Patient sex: M
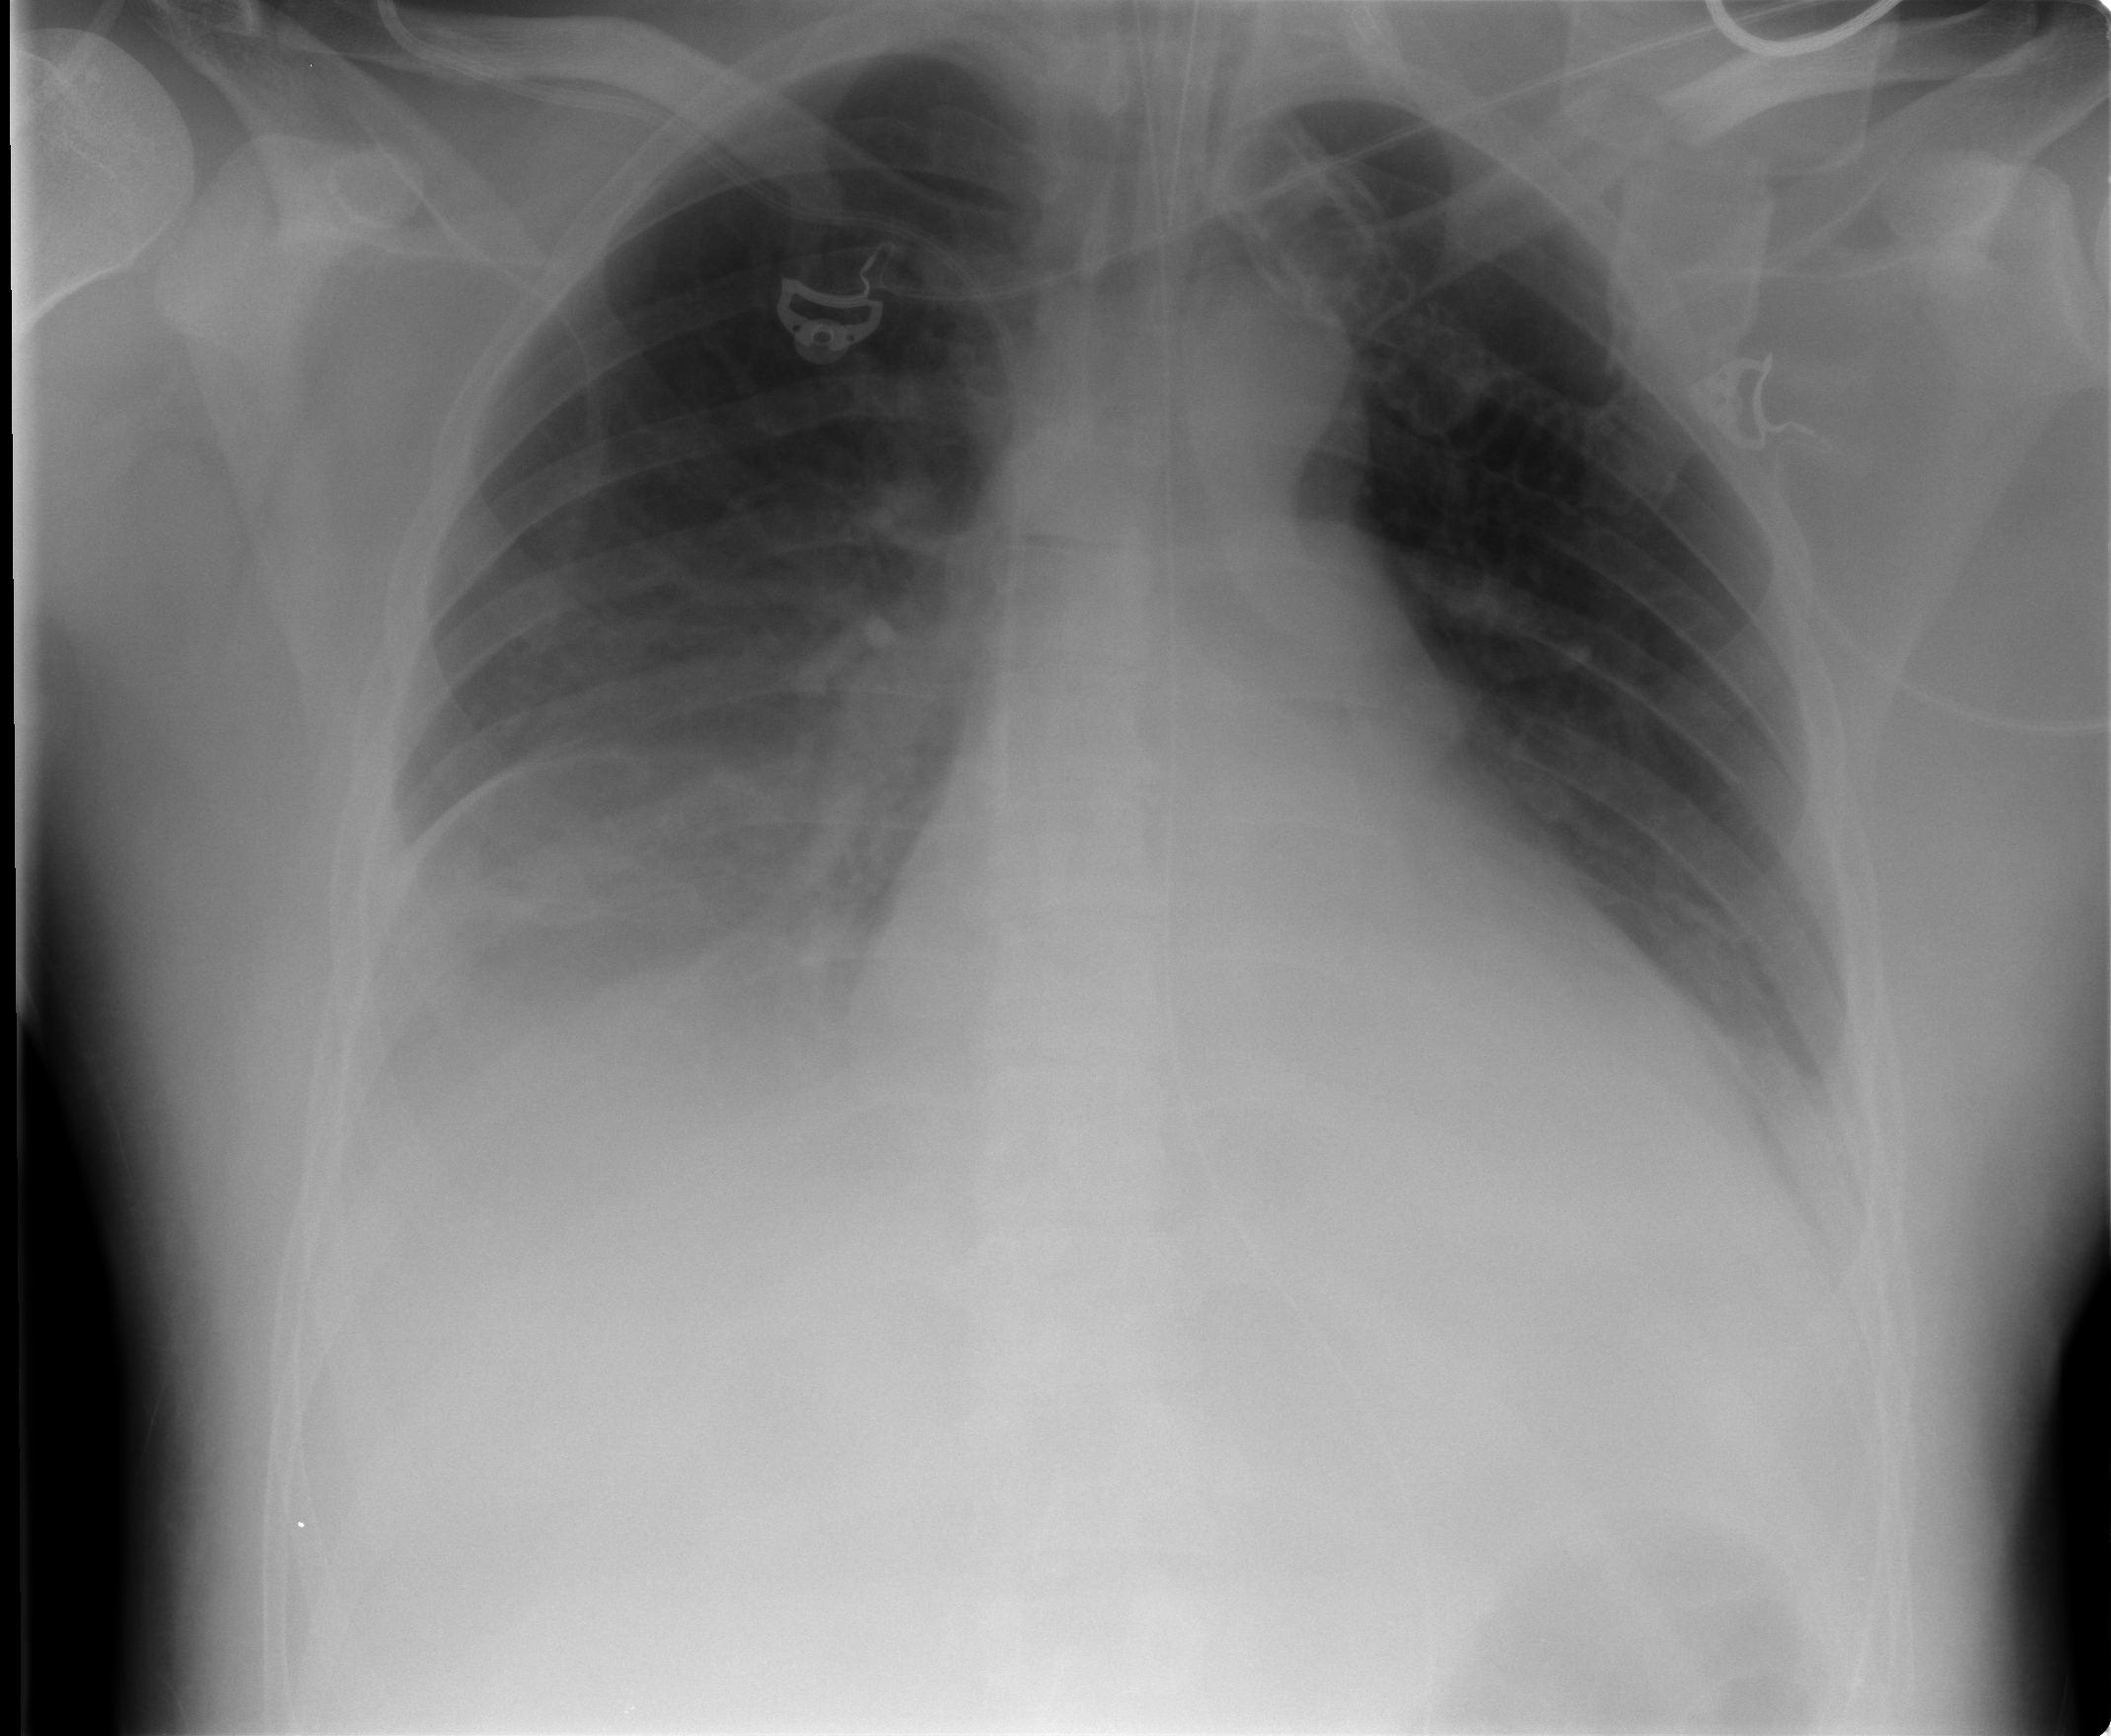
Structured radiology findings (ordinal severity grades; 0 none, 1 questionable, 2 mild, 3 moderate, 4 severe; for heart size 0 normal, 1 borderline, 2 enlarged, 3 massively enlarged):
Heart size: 2
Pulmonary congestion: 0
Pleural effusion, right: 2
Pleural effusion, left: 2
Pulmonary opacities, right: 0
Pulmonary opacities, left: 0
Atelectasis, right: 2
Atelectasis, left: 2